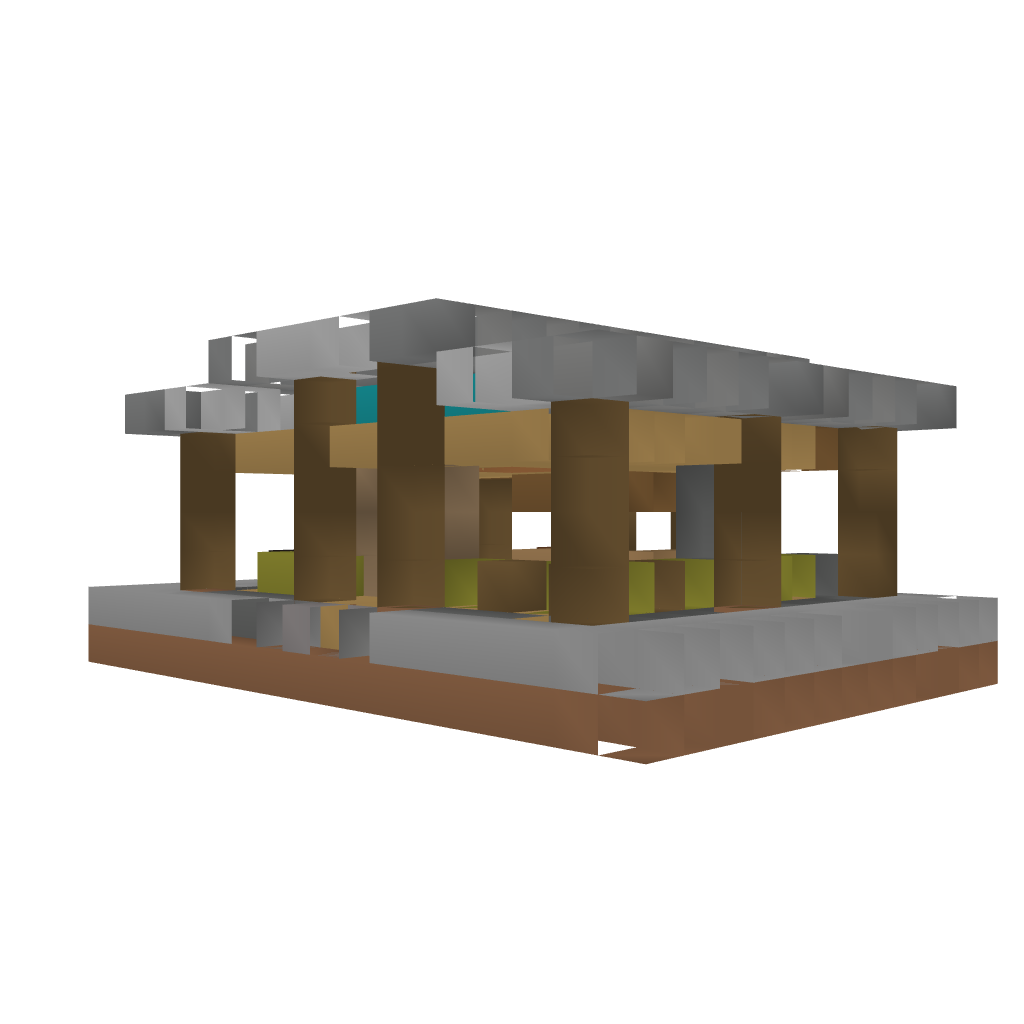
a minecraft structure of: minecraft medieval blacksmith